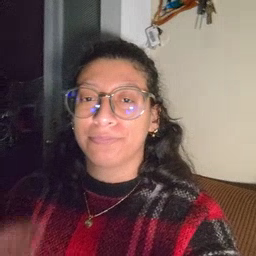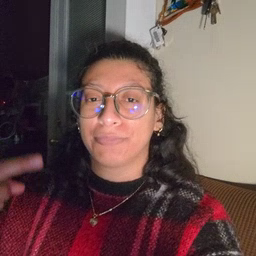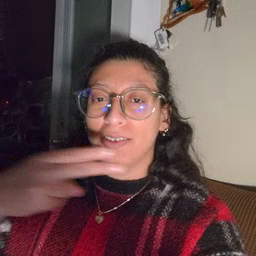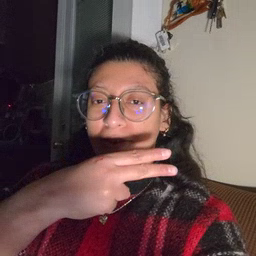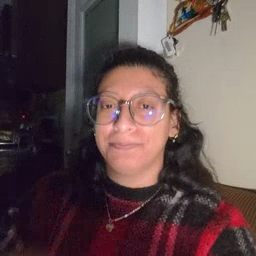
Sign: scissors